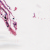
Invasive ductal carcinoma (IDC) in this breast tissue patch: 0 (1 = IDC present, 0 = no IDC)